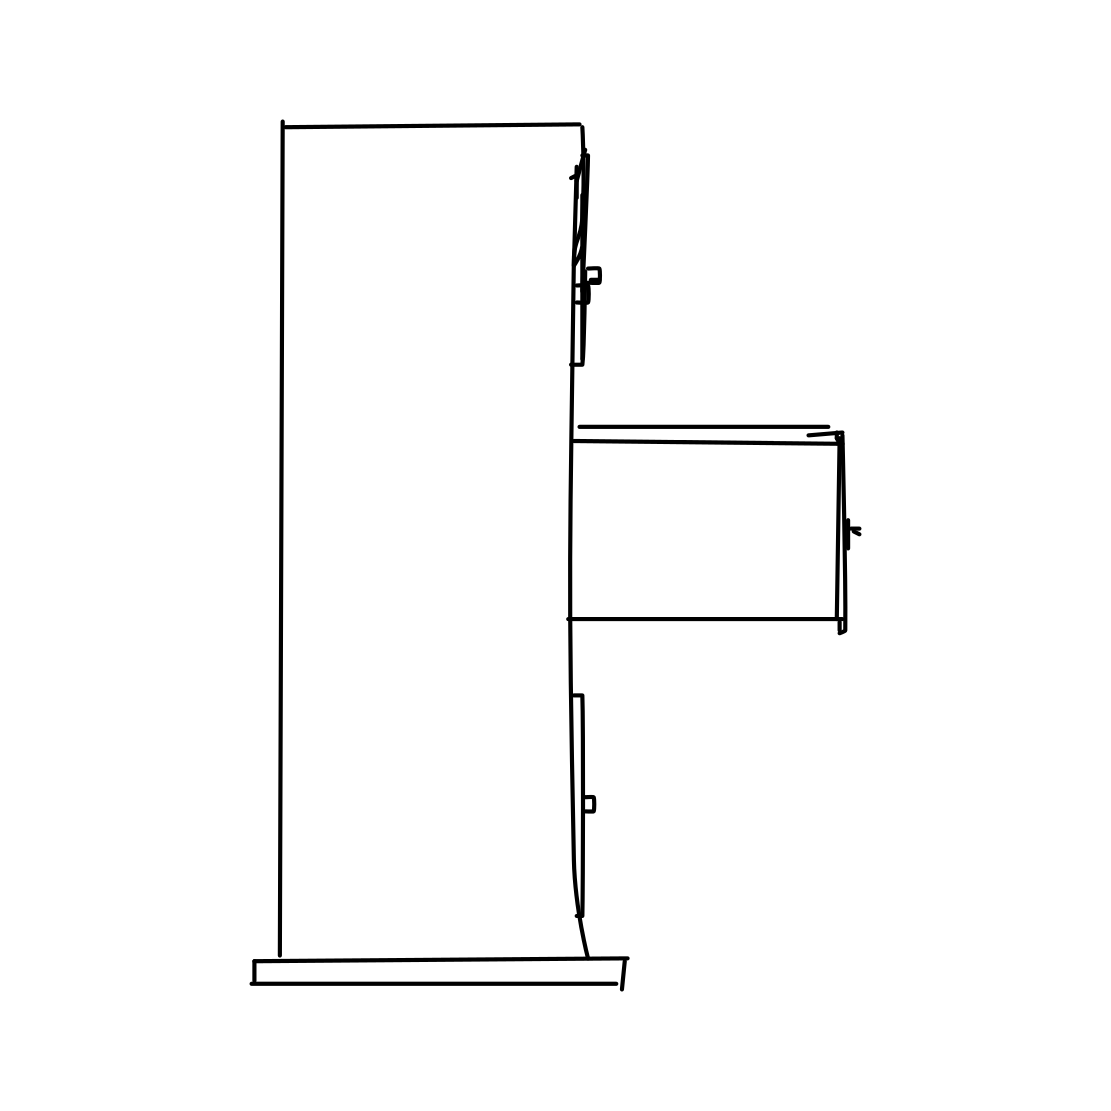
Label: cabinet